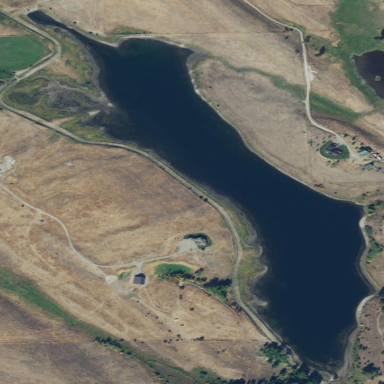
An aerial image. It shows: Reservoir.